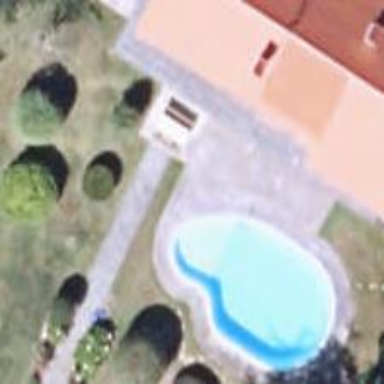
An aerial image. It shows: Swimming pool located in leisure land.